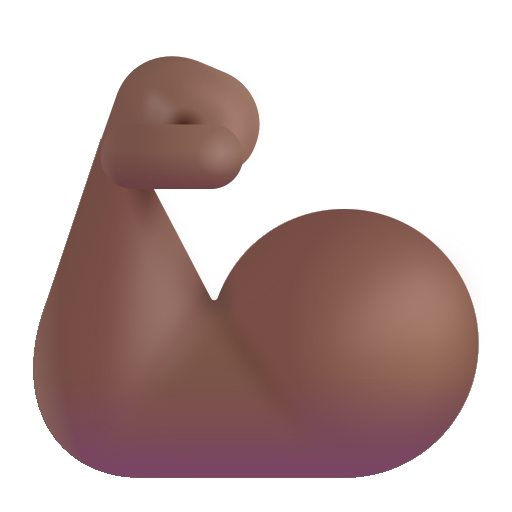
flexed biceps color  dark